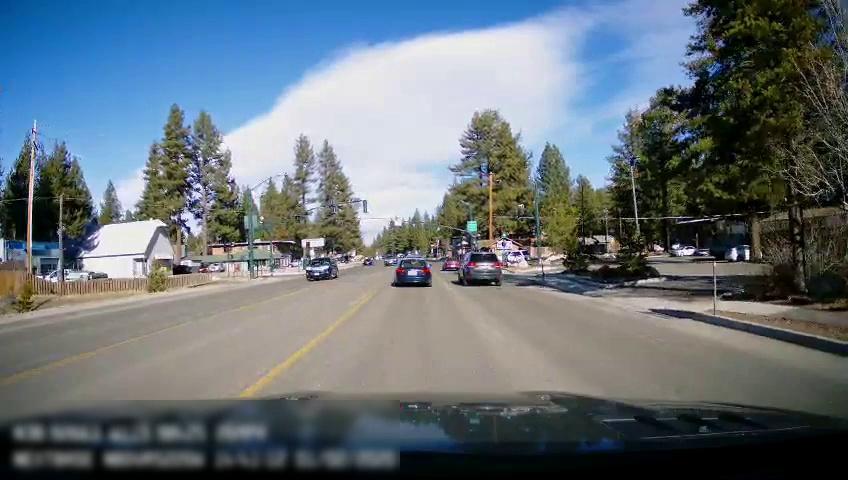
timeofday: Day
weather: Sunny
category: Drivable Space
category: Vehicles | Car
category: Vehicles | SUV
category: Vehicles | Car
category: Vehicles | SUV
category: Vehicles | Car
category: Vehicles | Truck
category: Vehicles | SUV
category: Vehicles | SUV
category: Lanes | Opposite Lane
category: Lanes | Current Lane
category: Lanes | Current Lane
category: Traffic | Signs
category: Traffic | Lights